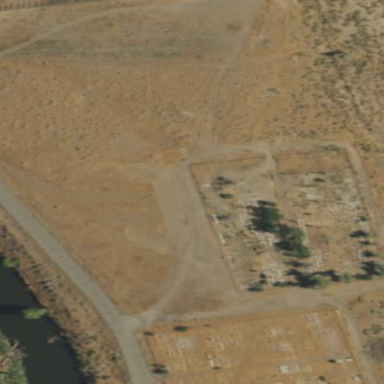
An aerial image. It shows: Cemetery.